Aerial crown-view tile of a tropical tree (Barro Colorado Island, Panama), acquired 20240918:
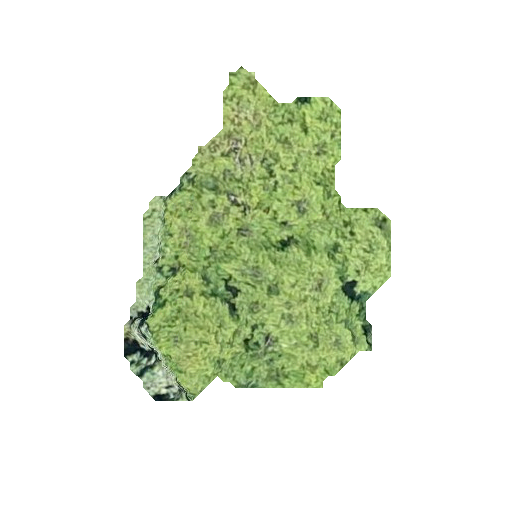
Species: Quararibea stenophylla
GBIF accepted scientific name: Quararibea stenophylla
Crown area: 91.399 m²